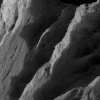
Atmospheric dust classification: not_dusty